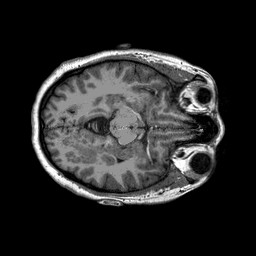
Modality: T1w
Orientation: axial
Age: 31
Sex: female
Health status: ill